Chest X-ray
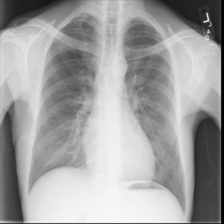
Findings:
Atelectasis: negative
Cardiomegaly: negative
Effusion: negative
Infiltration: negative
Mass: negative
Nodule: negative
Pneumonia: negative
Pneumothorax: positive
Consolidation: negative
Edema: negative
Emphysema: negative
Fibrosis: negative
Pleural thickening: negative
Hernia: negative